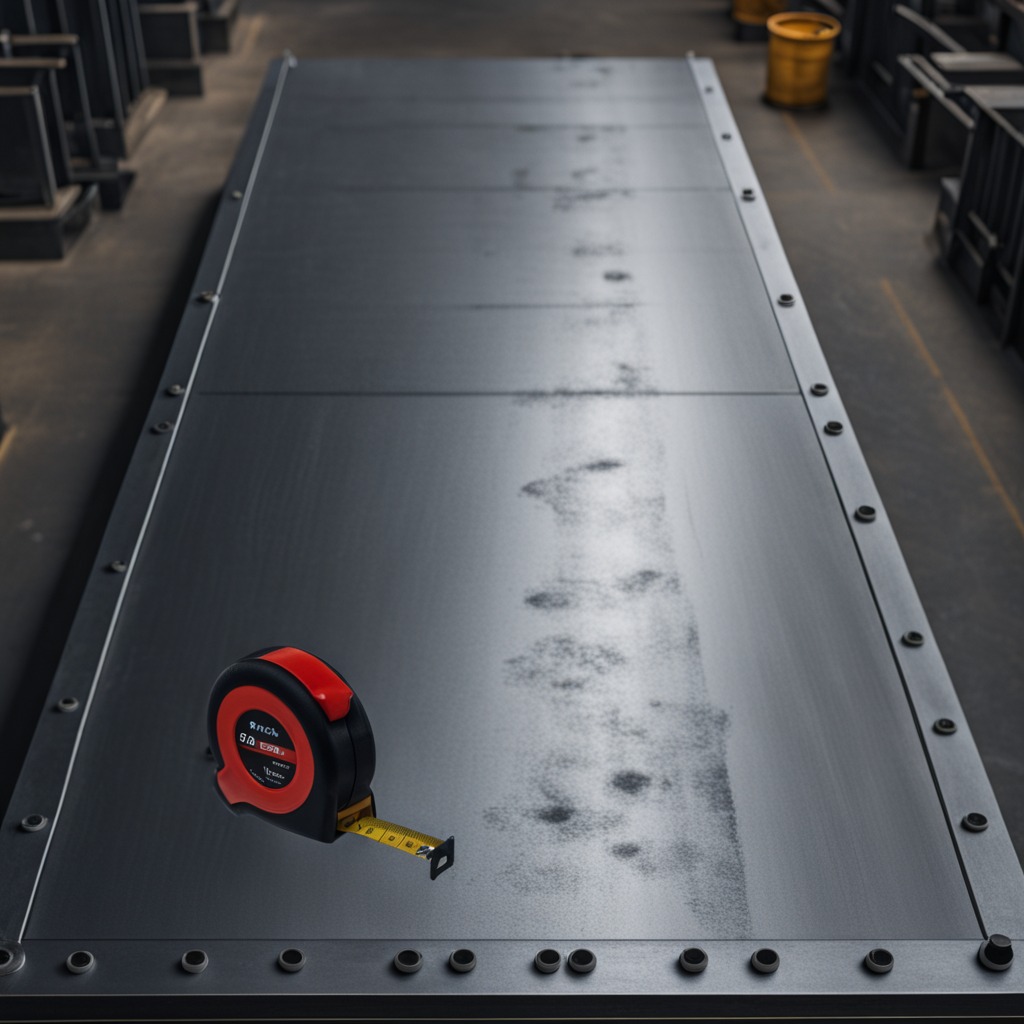
A measuring tape lies on the cold steel table in a mining workshop.